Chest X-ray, AP view. Patient: 24 years old, sex F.
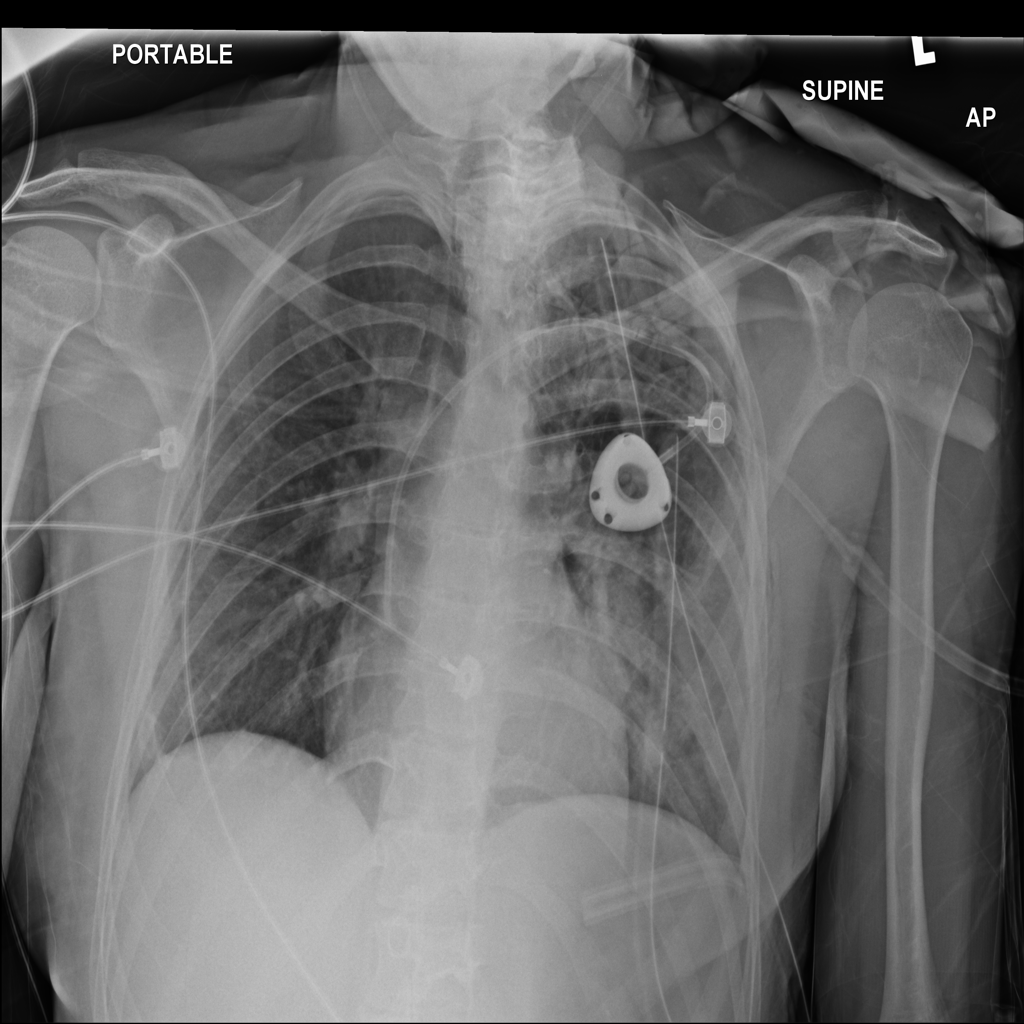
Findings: Mass